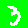
Digit: 3